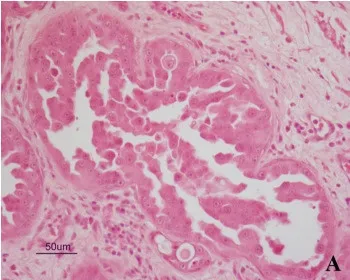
(A-D) Uterus masculinus. Histopathological and immunohistochemical findings. (A) Neoplastic cells arranged in micropapillary projections. Scattered, mononuclear inflammatory cells are seen within the surrounding stroma (hematoxylin and eosin stain).
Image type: pathology (h&e)